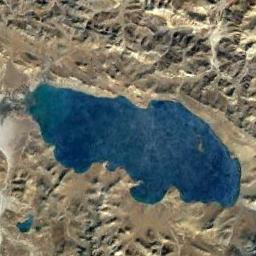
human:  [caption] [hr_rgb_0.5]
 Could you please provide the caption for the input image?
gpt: Irregularly shaped blue lake surrounded by yellow-brown rocks .

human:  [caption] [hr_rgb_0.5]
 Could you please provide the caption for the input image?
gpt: The lake lies in a rolling wasteland and the water is blue .

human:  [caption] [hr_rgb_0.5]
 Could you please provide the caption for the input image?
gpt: The lake is very blue .

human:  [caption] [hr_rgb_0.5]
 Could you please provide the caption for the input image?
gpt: The ground is uneven around the lake .

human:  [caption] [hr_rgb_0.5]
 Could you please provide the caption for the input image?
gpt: The blue lake is surrounded by a yellow desert .